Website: slack
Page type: billing-address
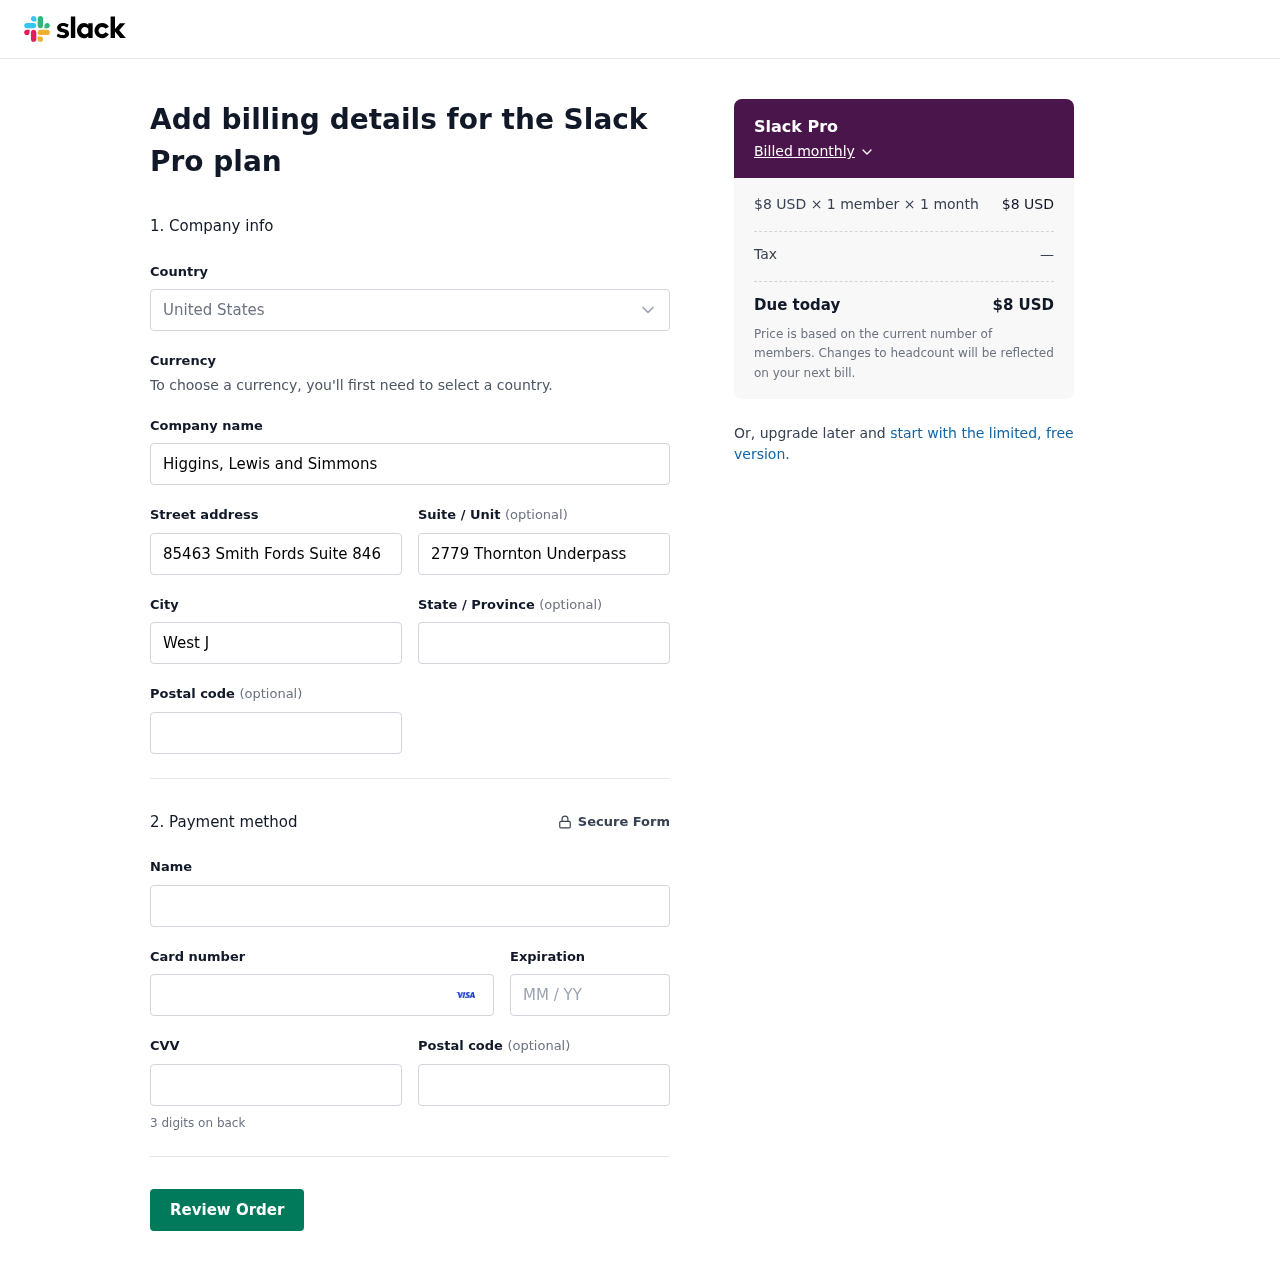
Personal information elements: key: PII_CARD_CVV
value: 616
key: PII_CARD_EXPIRY
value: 03/29
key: PII_CARD_NUMBER
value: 4490 8045 4012 9131
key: PII_CITY
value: West John
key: PII_COMPANY
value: Higgins, Lewis and Simmons
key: PII_COUNTRY
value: United States
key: PII_FULLNAME
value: Ian Hill
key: PII_POSTCODE
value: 56521
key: PII_POSTCODE2
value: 24155
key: PII_STATE
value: South Dakota
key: PII_STREET
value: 85463 Smith Fords Suite 846
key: PII_STREET2
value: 2779 Thornton Underpass
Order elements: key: ORDER_PLAN_PRICE
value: $8 USD
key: ORDER_NUM_MEMBERS
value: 1 member
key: ORDER_NUM_MONTHS
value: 1 month
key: ORDER_SUBTOTAL
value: $8 USD
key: ORDER_TAX
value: —
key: ORDER_TOTAL
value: $8 USD